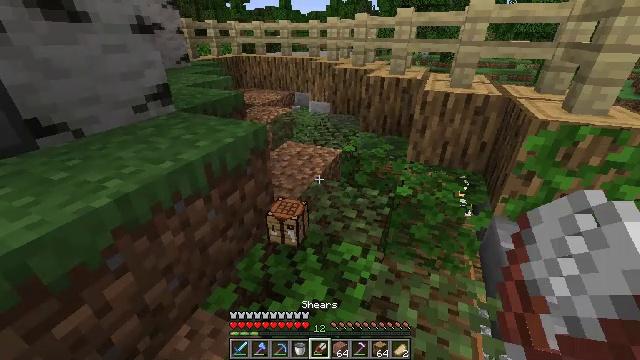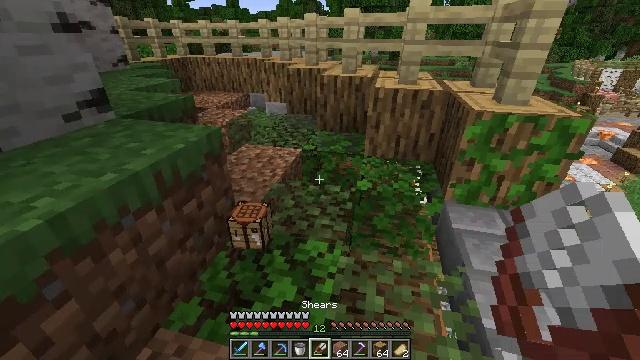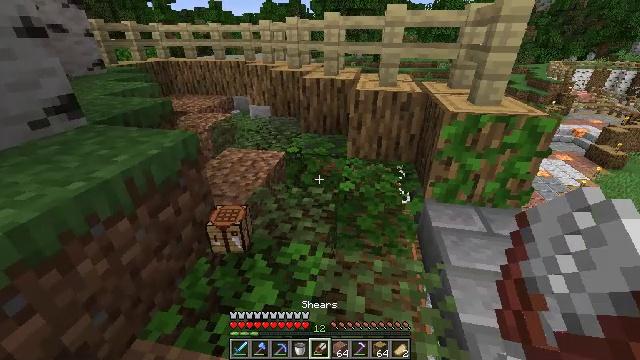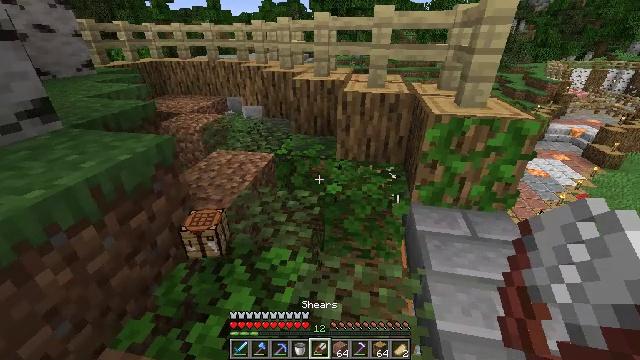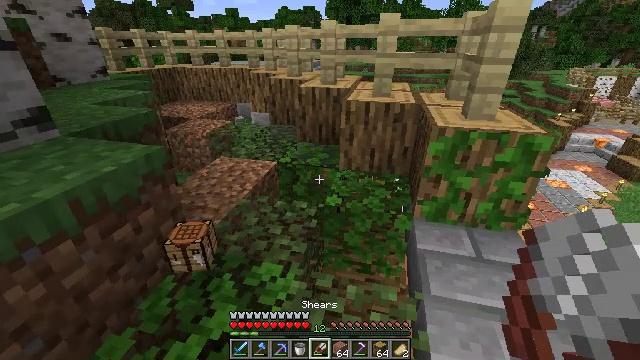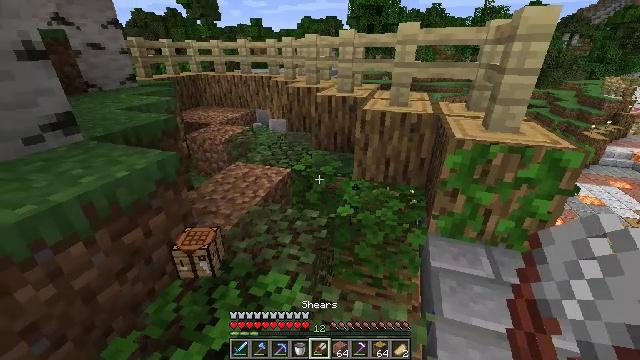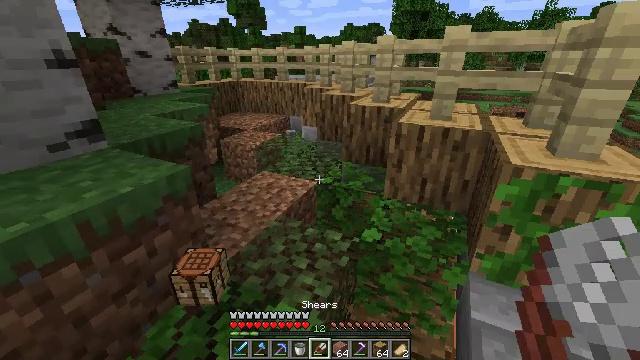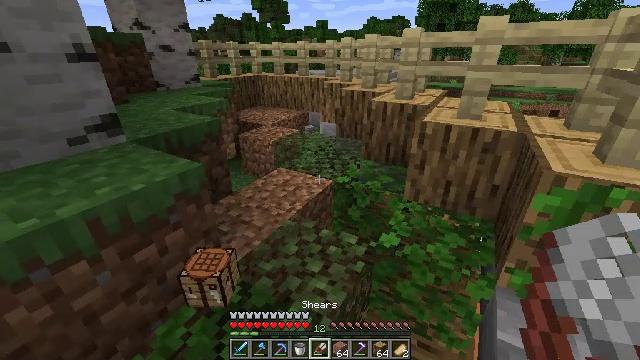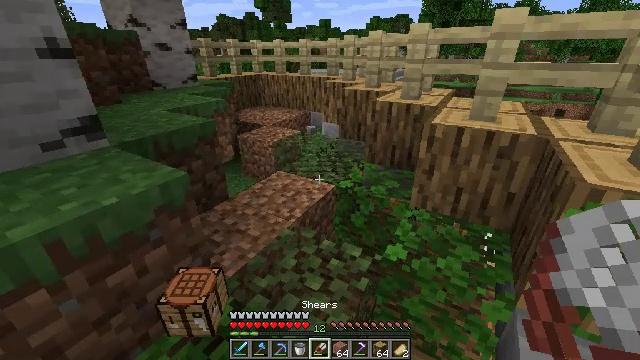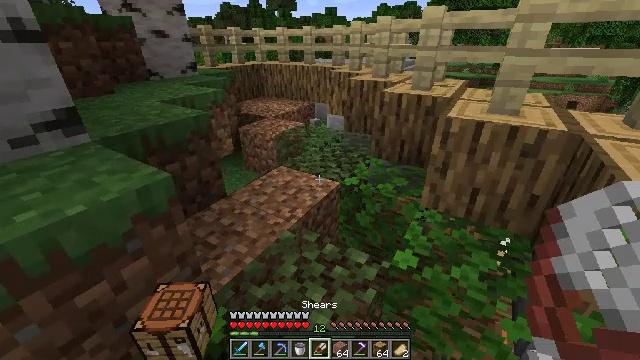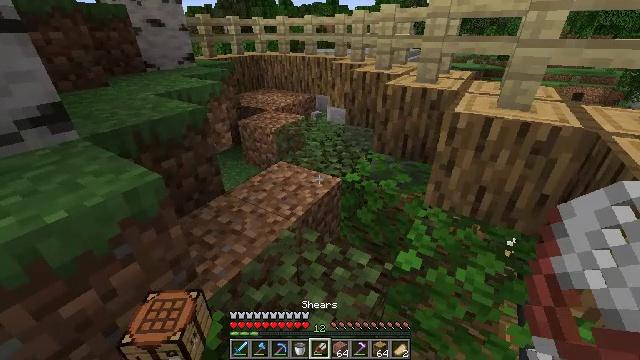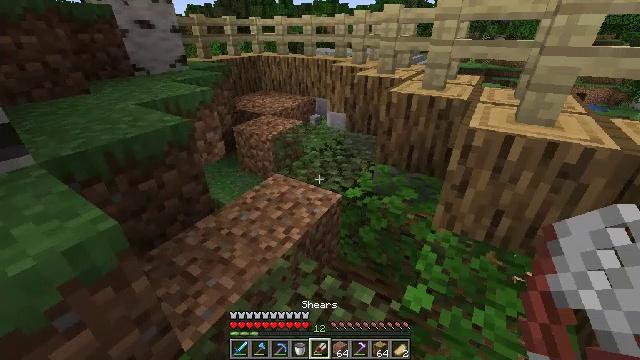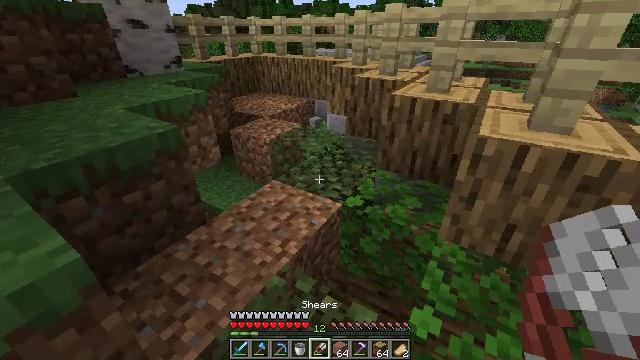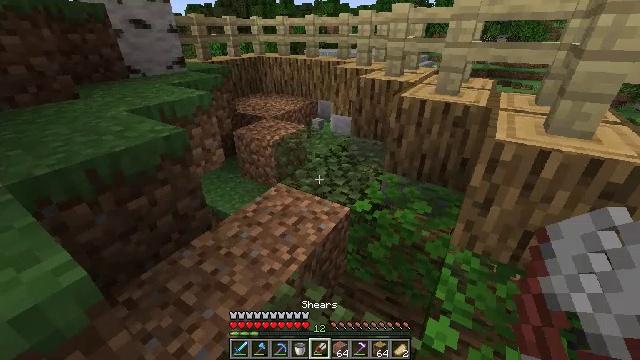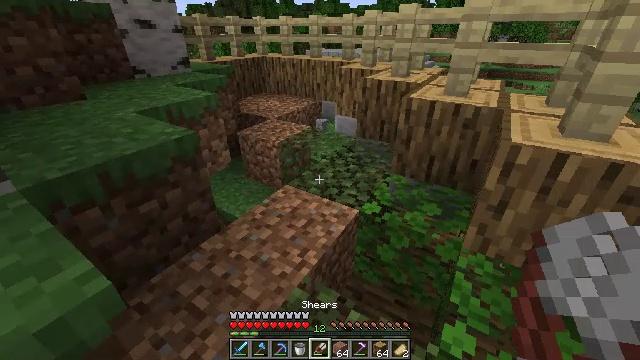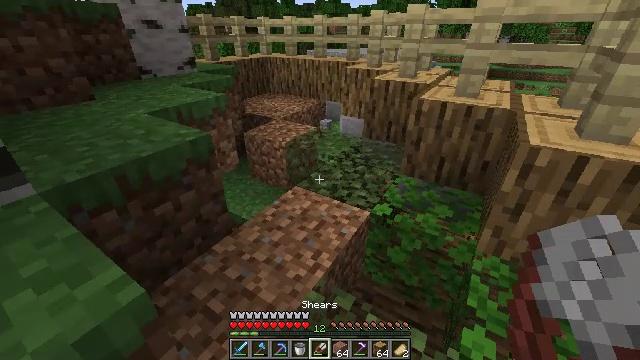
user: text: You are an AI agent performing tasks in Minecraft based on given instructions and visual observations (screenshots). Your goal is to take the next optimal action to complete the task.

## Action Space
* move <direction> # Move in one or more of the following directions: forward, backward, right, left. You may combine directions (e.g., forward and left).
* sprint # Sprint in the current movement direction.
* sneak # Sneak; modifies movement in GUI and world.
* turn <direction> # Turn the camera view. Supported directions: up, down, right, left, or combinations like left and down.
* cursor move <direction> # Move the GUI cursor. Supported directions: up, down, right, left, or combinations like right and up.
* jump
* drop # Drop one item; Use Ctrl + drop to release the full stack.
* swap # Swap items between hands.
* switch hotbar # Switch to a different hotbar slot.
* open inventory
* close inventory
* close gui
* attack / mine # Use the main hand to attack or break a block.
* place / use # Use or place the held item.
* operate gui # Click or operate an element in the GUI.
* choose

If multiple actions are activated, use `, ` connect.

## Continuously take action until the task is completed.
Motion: motion action
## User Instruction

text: Drop a bucket.
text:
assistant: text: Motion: turn right
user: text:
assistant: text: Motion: move right, turn right
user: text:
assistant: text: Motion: move forward and move right
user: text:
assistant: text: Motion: move forward and move right, turn left and up
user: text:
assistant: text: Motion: move forward, turn left and up
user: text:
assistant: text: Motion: move forward, turn left and up
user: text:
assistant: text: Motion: move forward, turn left and down
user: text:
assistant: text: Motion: move forward
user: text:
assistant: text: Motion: move forward, turn left and down
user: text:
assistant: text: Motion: move forward, turn down
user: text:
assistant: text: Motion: move forward
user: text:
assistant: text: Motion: no_op
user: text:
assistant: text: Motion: move left
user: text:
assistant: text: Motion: move left
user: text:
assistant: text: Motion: move left
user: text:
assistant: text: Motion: move left
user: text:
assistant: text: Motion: no_op
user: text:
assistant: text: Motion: no_op
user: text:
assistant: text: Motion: no_op
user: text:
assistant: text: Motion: no_op
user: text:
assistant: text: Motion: turn left
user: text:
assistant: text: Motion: turn left and up
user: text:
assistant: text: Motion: turn left
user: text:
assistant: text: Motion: no_op
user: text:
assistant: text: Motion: turn left
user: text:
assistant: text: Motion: turn left
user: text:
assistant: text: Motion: turn left and up
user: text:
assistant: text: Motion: turn left and up
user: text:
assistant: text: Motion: turn up
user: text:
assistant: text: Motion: no_op